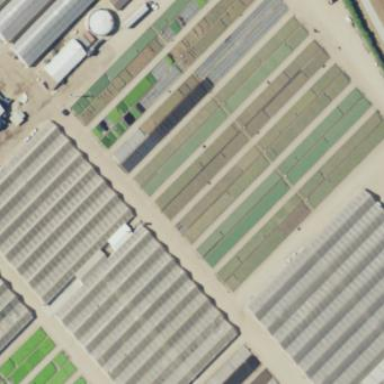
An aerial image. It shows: Unique farmland used for greenhouse horticulture.